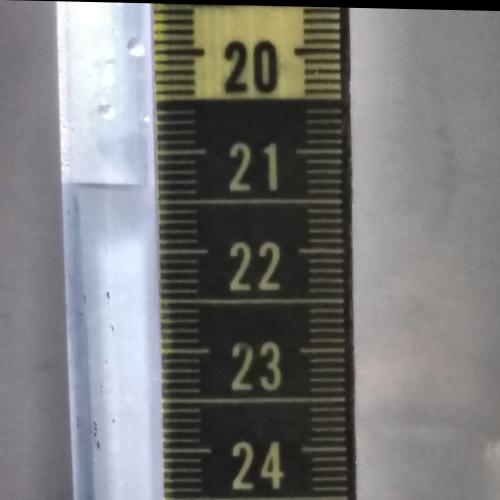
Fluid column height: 21.4 cm